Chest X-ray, AP view. Patient: 28 years old, sex F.
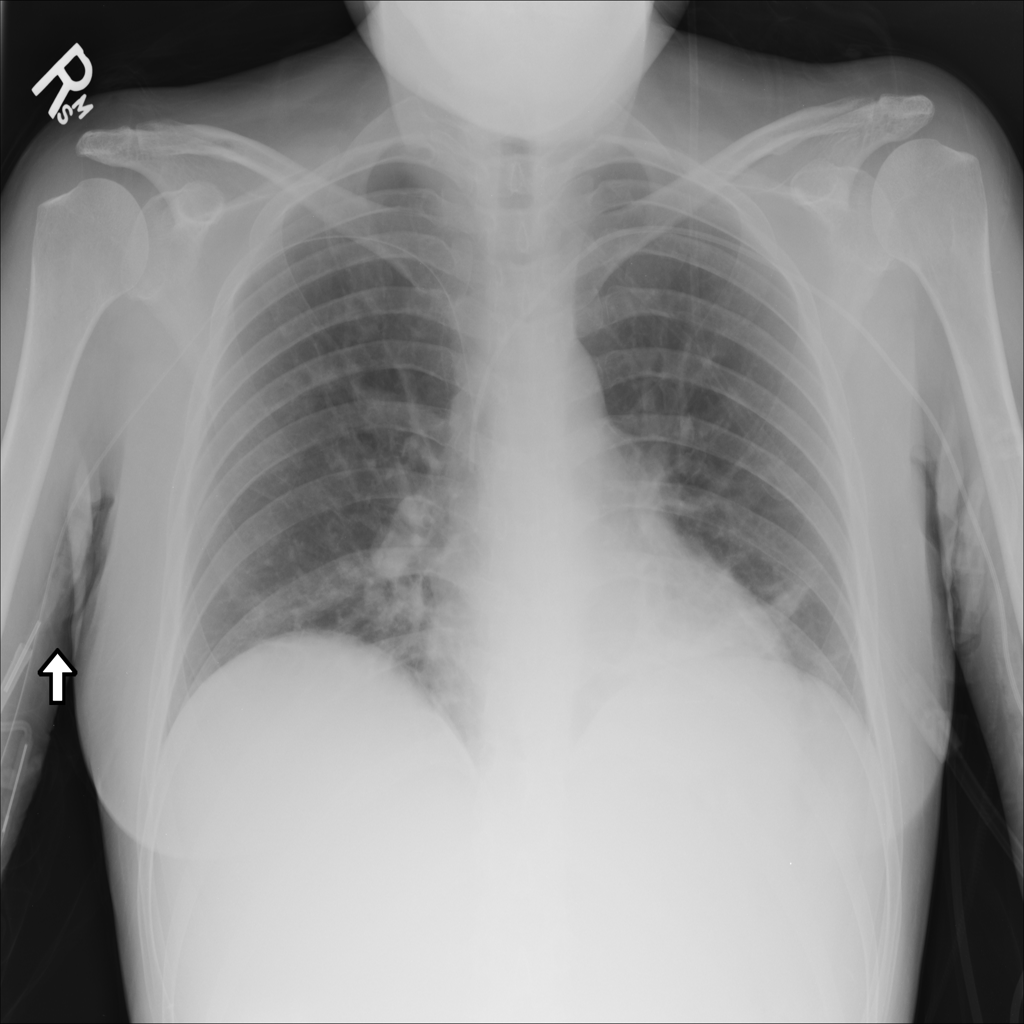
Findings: Atelectasis